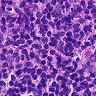
Metastatic tissue present: no